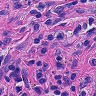
Metastatic tissue present: yes